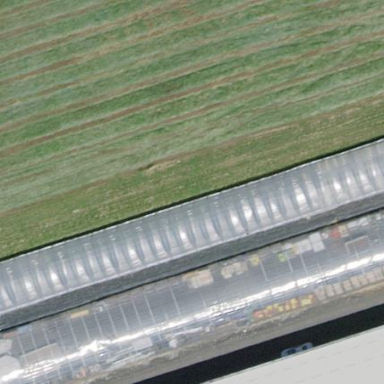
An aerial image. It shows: Greenhouse used for horticulture.